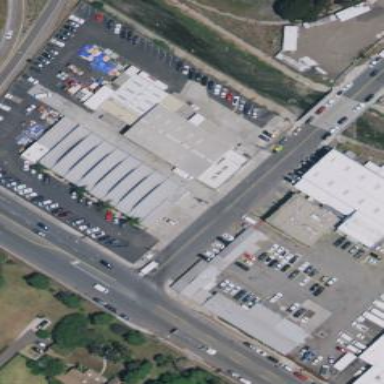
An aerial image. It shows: Industrial building.